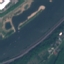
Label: River